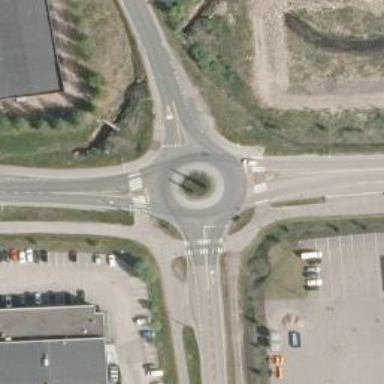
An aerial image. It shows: Secondary road with asphalt surface leading to roundabout junction.